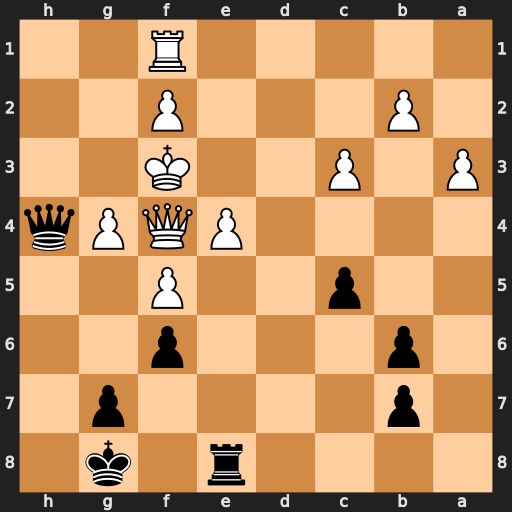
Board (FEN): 4r1k1/1p4p1/1p3p2/2p2P2/4PQPq/P1P2K2/1P3P2/5R2
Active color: b
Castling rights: -
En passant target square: -
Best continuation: Qh3+ Ke2 Qg2 Rd1 Rxe4+ Qxe4 Qxe4+